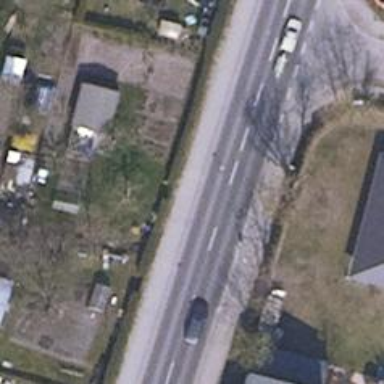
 featuring sidewalks on both sides and cycle track."